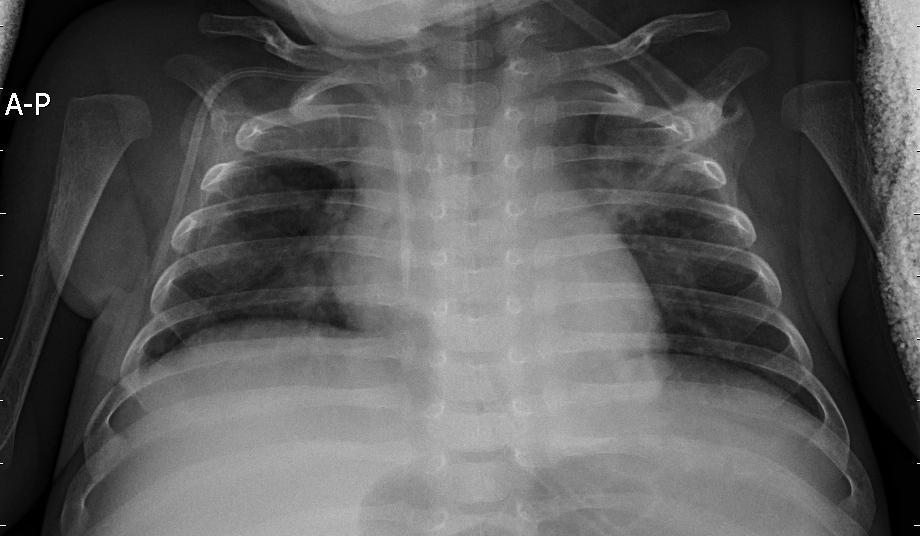
Diagnosis: PNEUMONIA